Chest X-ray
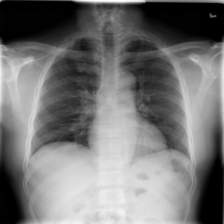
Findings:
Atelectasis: negative
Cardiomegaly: negative
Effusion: negative
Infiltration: negative
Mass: negative
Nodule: negative
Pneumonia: negative
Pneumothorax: negative
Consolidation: negative
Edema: negative
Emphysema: negative
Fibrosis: negative
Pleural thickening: negative
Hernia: negative